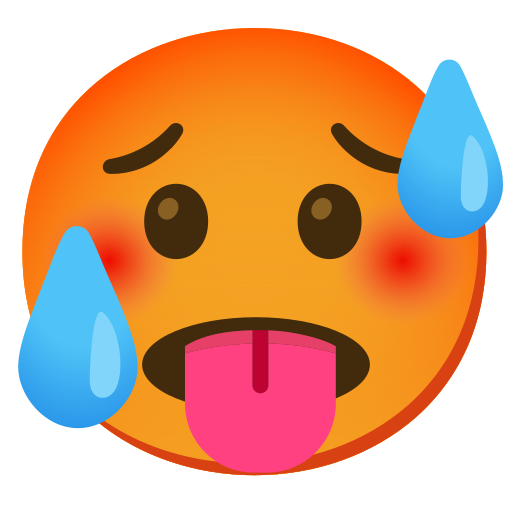
Emoji: 🥵